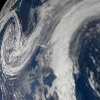
Label: cloud